Interaction volume radius: 5 \u00c5
Interaction volume height: 10 \u00c5
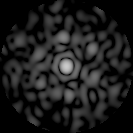
Disorder parameter: 0.8712